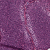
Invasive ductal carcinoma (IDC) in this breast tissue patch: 0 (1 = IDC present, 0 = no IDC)